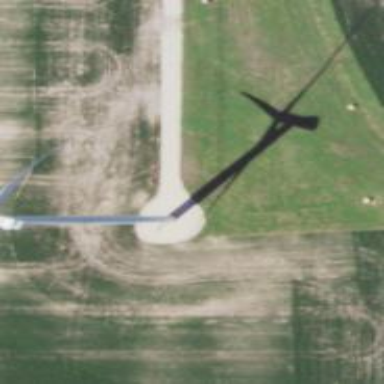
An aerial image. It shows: Wind power generator with horizontal axis wind turbine manufactured by Vestas.